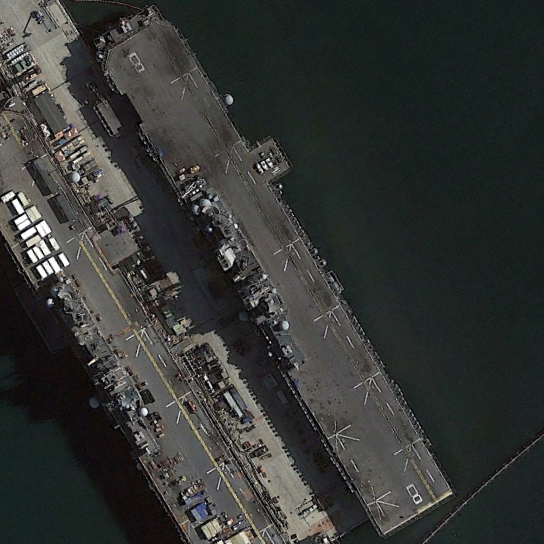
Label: assault